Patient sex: M
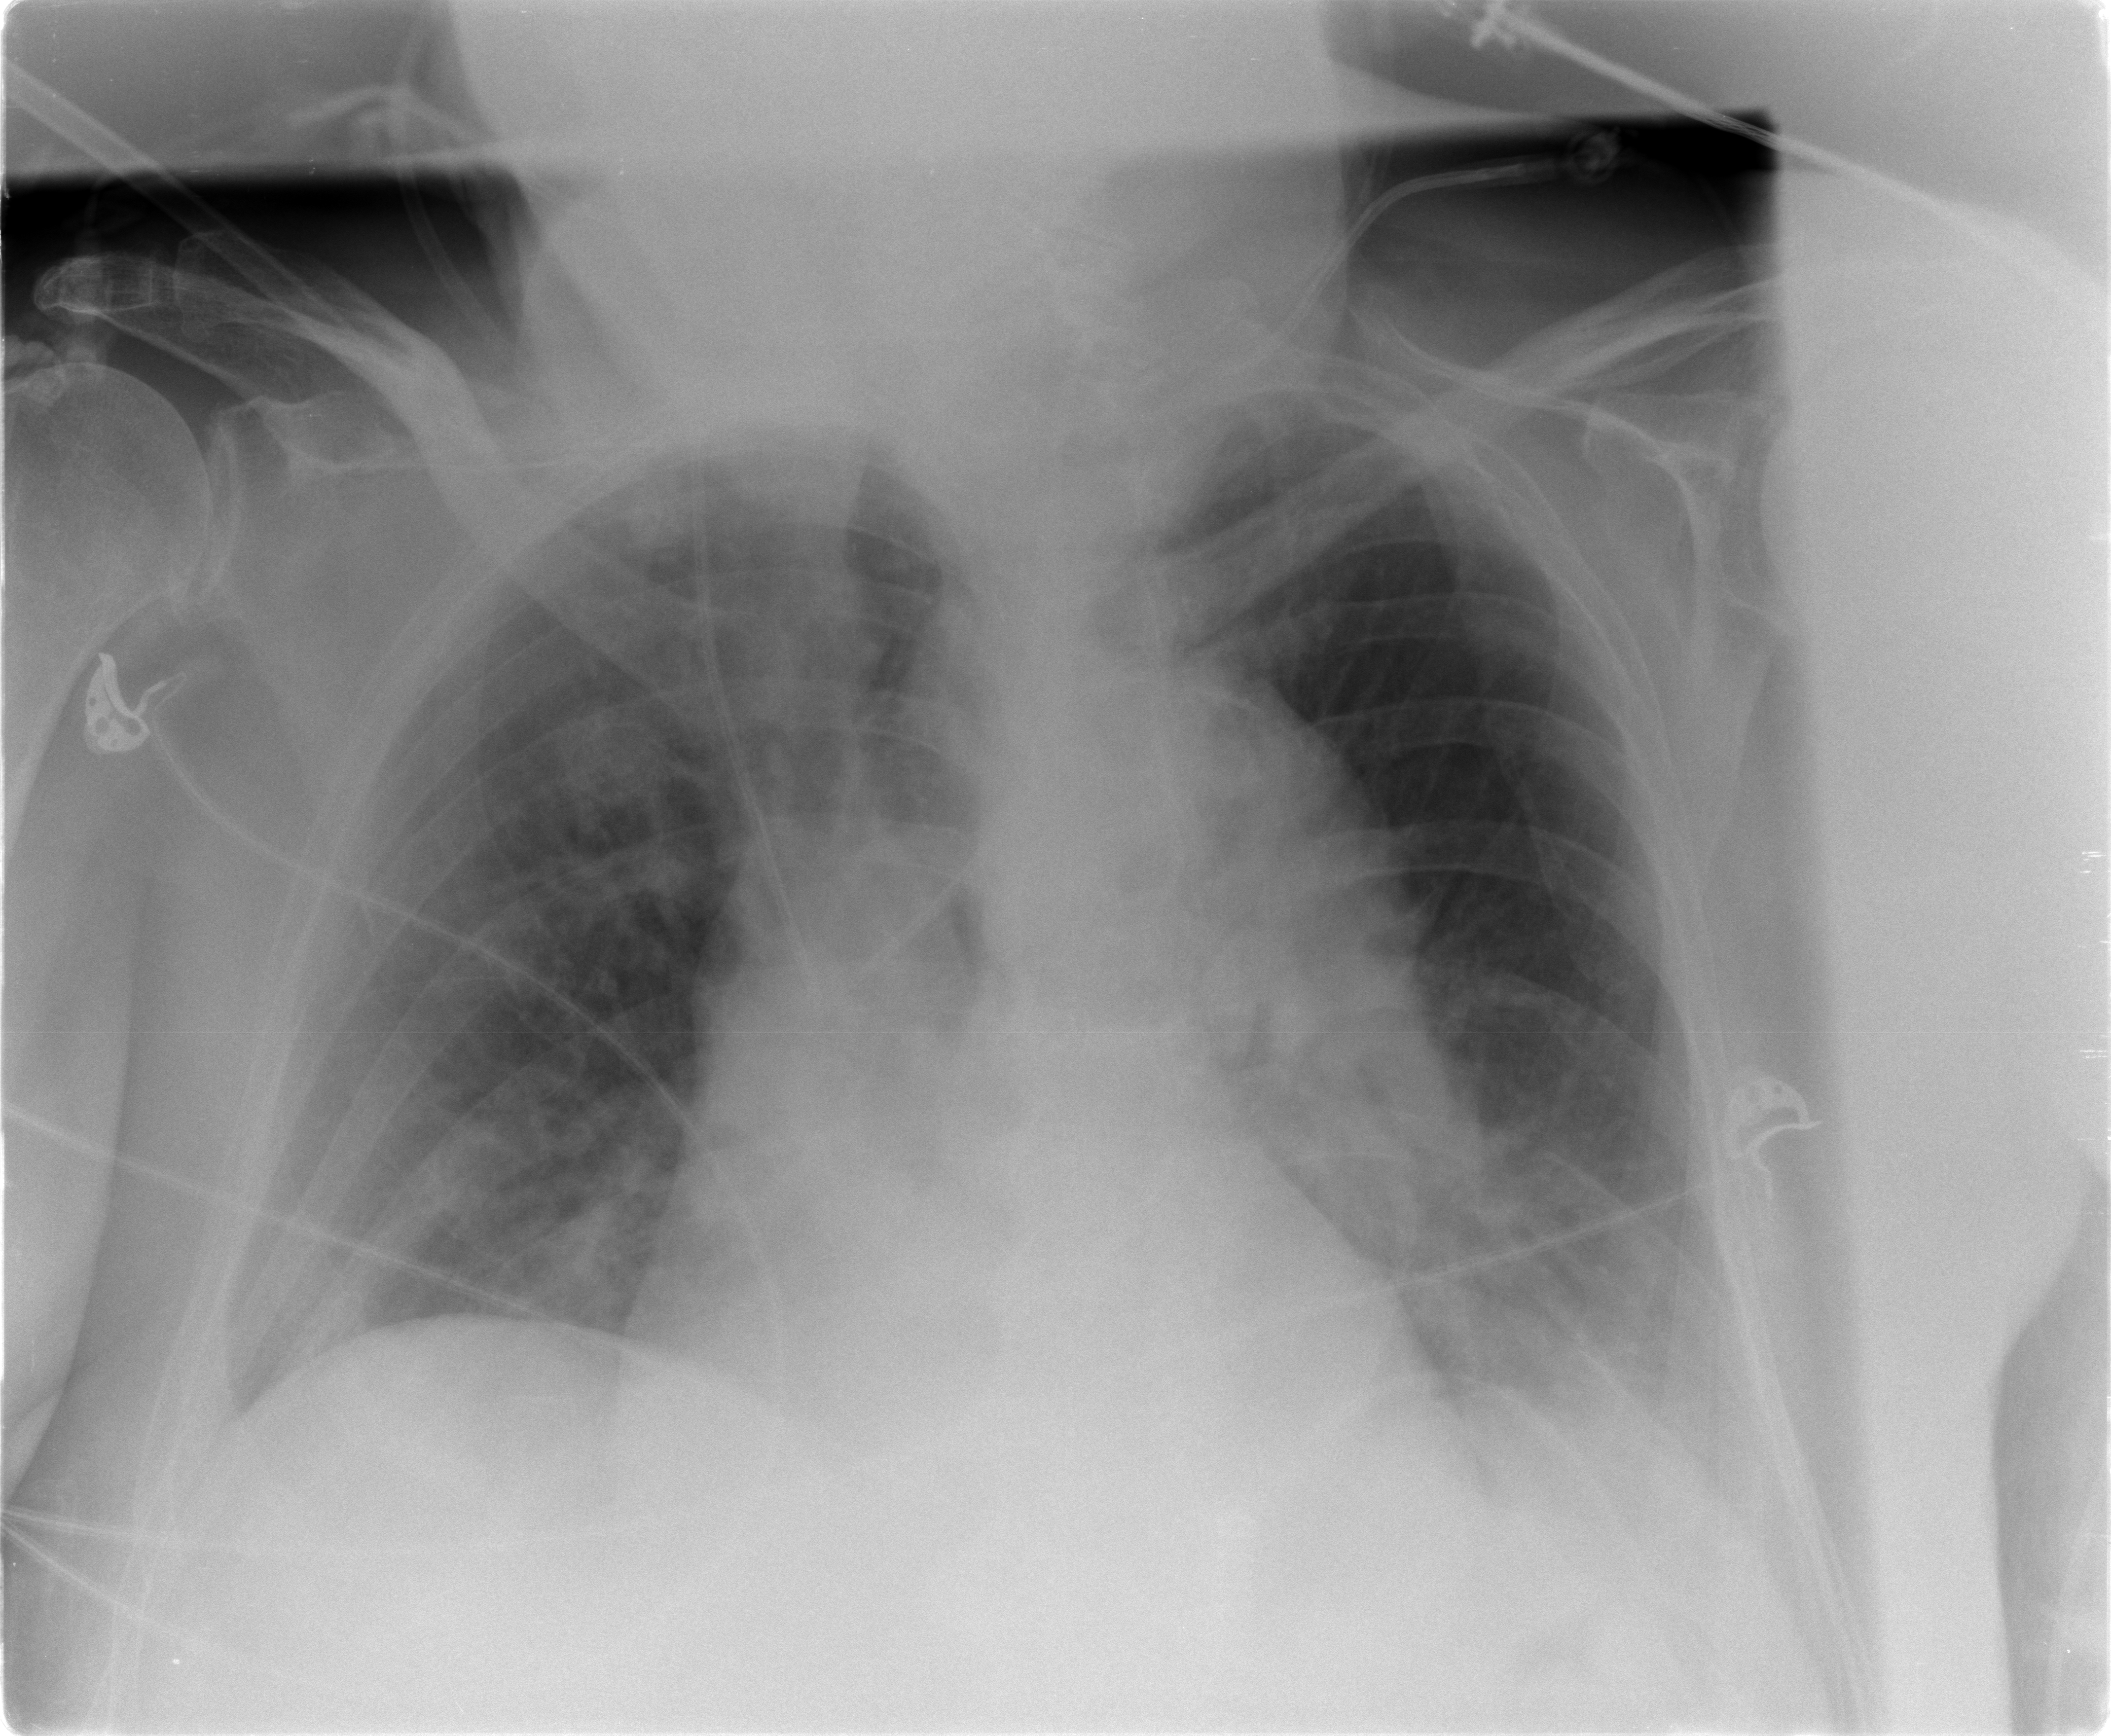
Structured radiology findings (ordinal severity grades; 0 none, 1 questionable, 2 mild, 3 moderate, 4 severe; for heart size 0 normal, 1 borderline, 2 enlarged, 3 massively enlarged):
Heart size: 1
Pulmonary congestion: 2
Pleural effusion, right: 0
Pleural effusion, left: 2
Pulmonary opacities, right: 0
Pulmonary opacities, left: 0
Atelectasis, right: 0
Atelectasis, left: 0